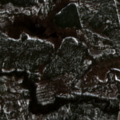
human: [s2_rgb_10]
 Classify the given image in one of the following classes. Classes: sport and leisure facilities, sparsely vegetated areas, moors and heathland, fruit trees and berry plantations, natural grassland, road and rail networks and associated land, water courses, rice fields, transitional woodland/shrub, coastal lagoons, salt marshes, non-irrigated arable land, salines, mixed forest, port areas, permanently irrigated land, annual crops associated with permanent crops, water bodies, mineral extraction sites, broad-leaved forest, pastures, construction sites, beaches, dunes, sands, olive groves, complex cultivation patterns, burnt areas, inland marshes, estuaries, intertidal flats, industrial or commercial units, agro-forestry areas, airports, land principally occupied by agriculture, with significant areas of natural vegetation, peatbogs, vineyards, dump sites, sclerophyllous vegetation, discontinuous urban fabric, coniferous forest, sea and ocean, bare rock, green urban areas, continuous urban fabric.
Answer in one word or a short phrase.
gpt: coniferous forest, transitional woodland/shrub